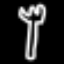
Label: fork